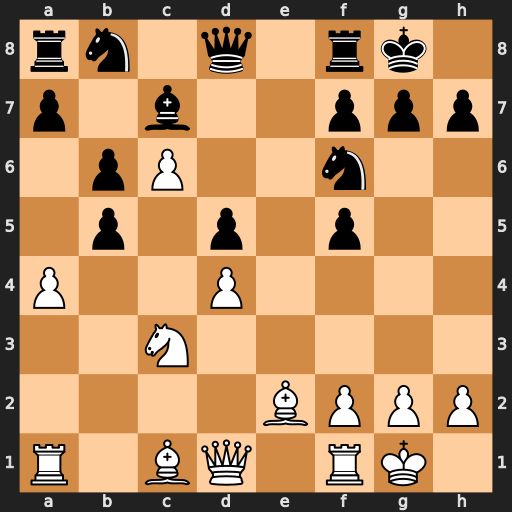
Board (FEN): rn1q1rk1/p1b2ppp/1pP2n2/1p1p1p2/P2P4/2N5/4BPPP/R1BQ1RK1
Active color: w
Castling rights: -
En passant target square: -
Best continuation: axb5 Nxc6 bxc6